Aerial crown-view tile of a tropical tree (Barro Colorado Island, Panama), acquired 20250715:
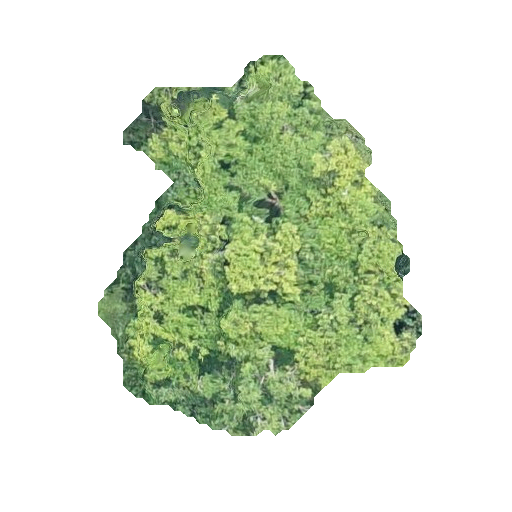
Species: Astronium graveolens
GBIF accepted scientific name: Astronium graveolens
Crown area: 121.767 m²